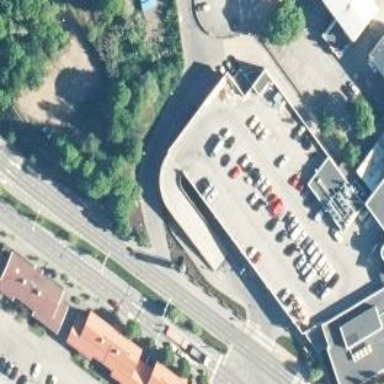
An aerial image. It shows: Multi-storey parking facility with concrete surface.